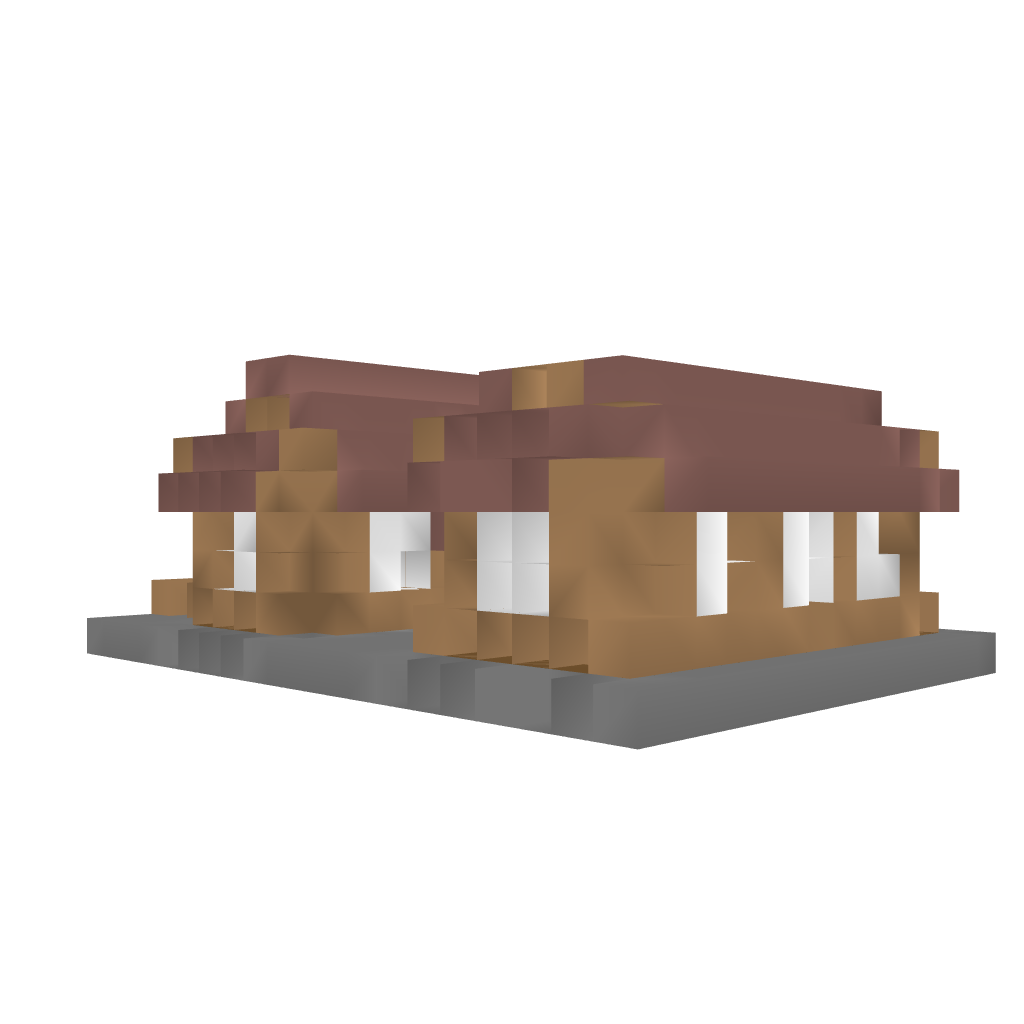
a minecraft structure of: House #2 high quality